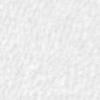
Label: no_change